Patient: sex F, age 51
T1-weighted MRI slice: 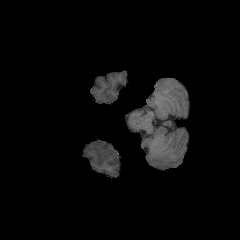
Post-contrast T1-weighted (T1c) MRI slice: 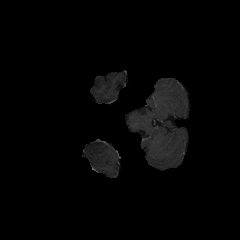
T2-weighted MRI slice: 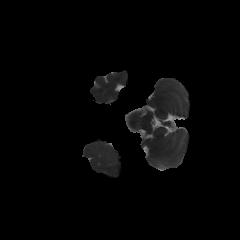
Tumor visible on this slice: yes
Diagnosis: Glioblastoma, IDH-wildtype
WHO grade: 4